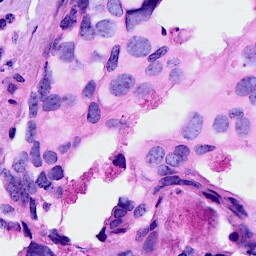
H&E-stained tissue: Breast